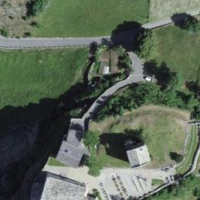
EUNIS habitat code: 54
Species observed at this site:
Echium vulgare
Satyrus ferula
Oedipoda caerulescens
Tragopogon orientalis
Cymbalaria muralis
Humulus lupulus
Anthriscus sylvestris
Pimpinella major
Centaurea scabiosa
Ajuga reptans
Knautia arvensis
Plantago lanceolata
Gryllus campestris
Melanargia galathea
Eruca vesicaria
Ranunculus bulbosus
Phoenicurus ochruros
Oryctes nasicornis
Rumex acetosa
Picus viridis